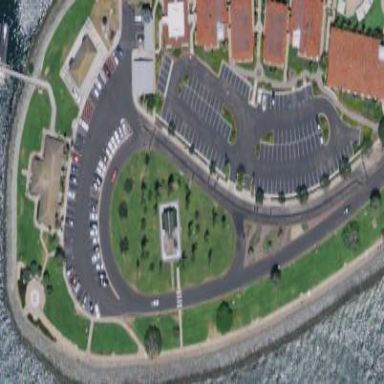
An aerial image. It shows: Parking area with asphalt surface.